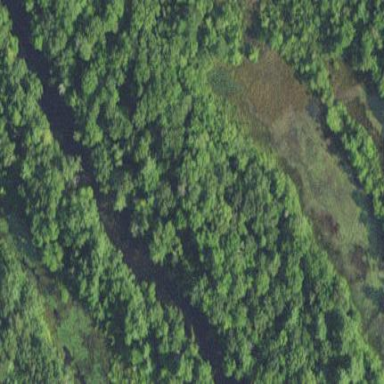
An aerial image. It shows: Marshy wetland area.